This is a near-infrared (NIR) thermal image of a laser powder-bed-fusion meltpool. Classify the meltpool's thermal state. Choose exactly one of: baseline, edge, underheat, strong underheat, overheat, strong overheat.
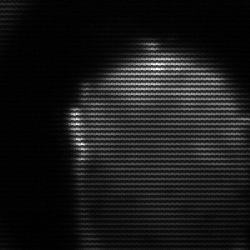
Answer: edge